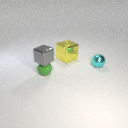
small green rubber sphere below small gray metal cube